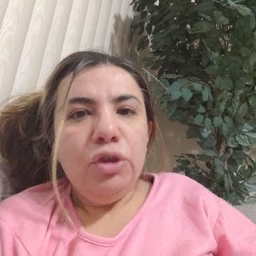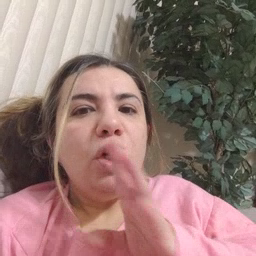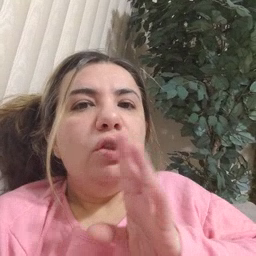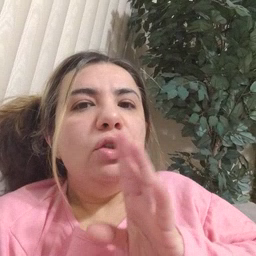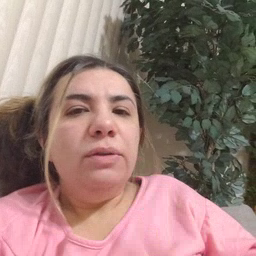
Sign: talk